Question: I am developing for an existing web application on an internal server, I can't really post all the code here as it's very very messy but I can show you guys a screenshot of the problem and the relevant css code:

The languages menu should be on top of the blue bordered box, but instead it's beneath.
blue bordered box css:
'''
.categoryBox {
width:100px;
background-color:#000;
border-style:solid;
border-width:1px;
border-color:#007CF7;
padding:5px;
float:left;
height:260px;
margin-right:25px;
margin-bottom:20px;
text-align:center;
width:200px;
position:relative;
}
'''
language menu css:
'''
#ChooseLanguageDlg
{
display: none;
position: absolute;
width: 87px;
height: 180px;
padding-left: 10px;
padding-right: 10px;
padding-top:0;
margin-top: -9px;
border: none 1px White;
left: 751px;
top: 10px;
font-size:11px;
overflow:hidden;
text-align:center;
}
'''
Note: the languages menu is using a javascript toggle to show/hide.
Adding z-index to the language box does not change the visibility in IE
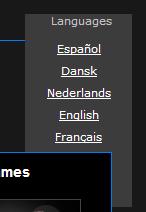
Answer: IE7 has known problems with 'z-index'. Without seeing your page, the best I can do is point you to some useful links which explain the problem:
- <URL>
The general idea is to poke 'position: relative' (usually remove it) and 'z-index' on parent elements of your drop down until it's fixed.
Good luck!